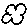
Label: cloud